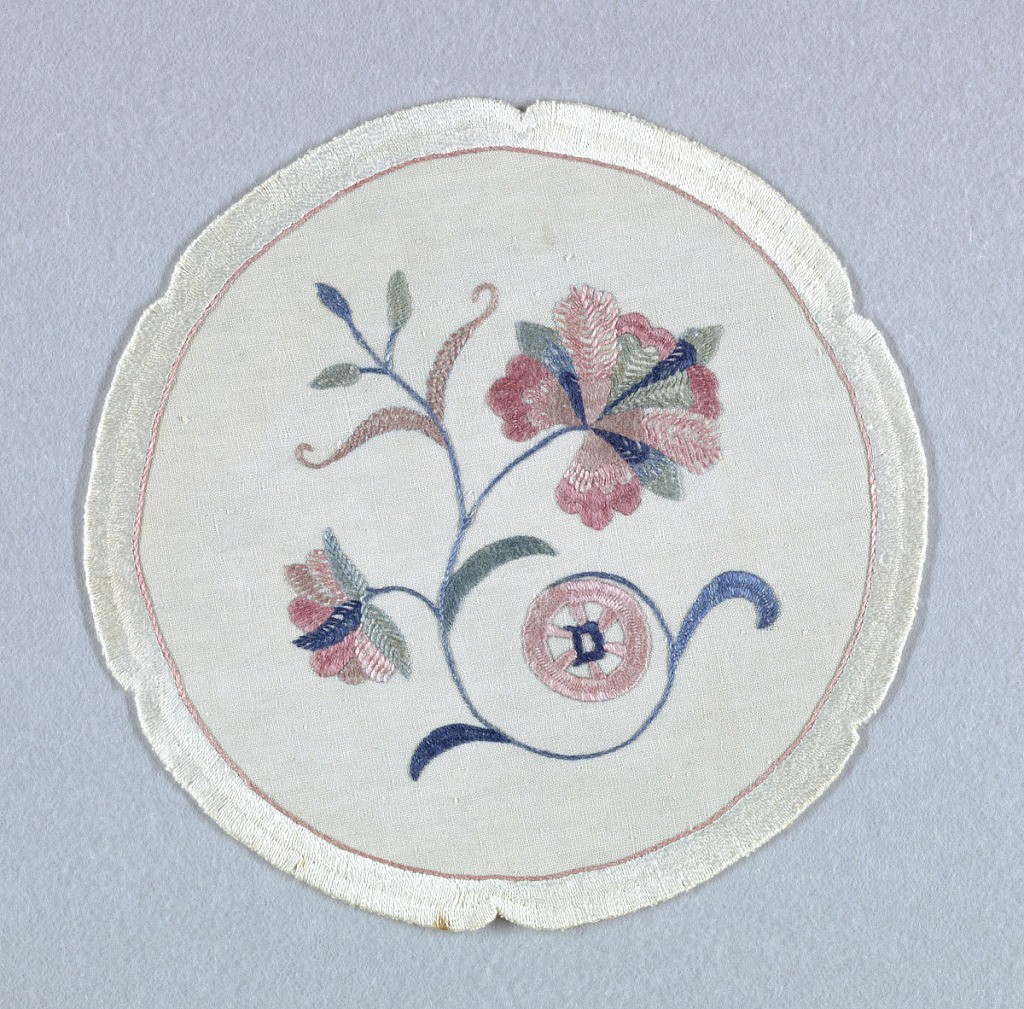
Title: Doily
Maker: Deerfield Society of Blue and White Needlework, Deerfield, Massachusetts, USA, 1896–1926
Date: ca. 1905
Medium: linen Technique: embroidery on plain weave
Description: Round white linen doiley with a notched edge, embroidered in white with a pink border. In the center, a curving stem bearing one large and one small blossom embroidered in muted blues, greens, and pinks.  A signature "D" is embroidered within a pink wheel.